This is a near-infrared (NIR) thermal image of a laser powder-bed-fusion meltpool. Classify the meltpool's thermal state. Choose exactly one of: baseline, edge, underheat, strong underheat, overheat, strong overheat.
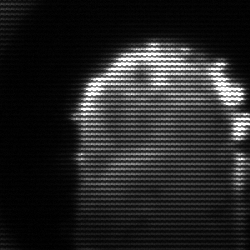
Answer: baseline